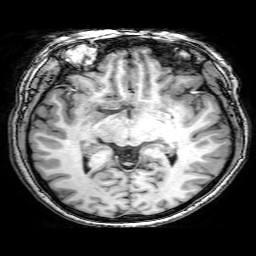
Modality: T1w
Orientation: coronal
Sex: female
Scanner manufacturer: philips
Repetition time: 0.00816 s
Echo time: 0.00374 s